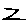
Label: zigzag